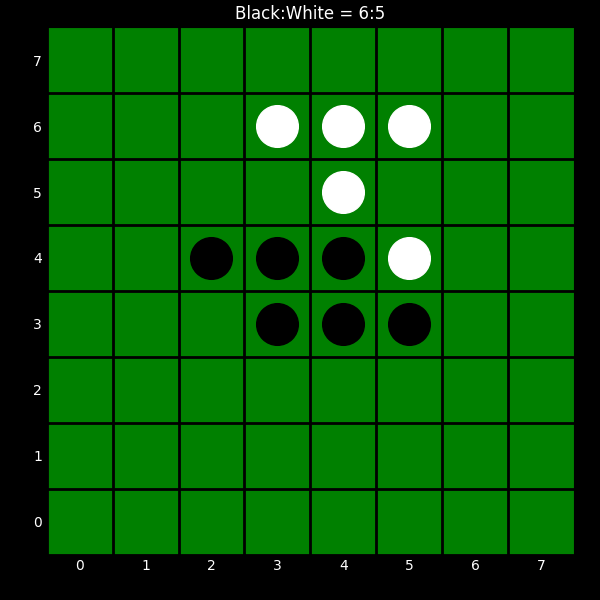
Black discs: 6
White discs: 5